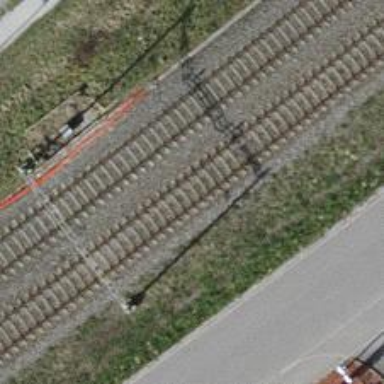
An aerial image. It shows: Railway track with contact lines for electrification.